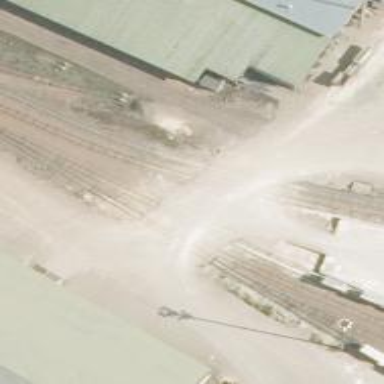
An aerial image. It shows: Railway spur service.